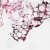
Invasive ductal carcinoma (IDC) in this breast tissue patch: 0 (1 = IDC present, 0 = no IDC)